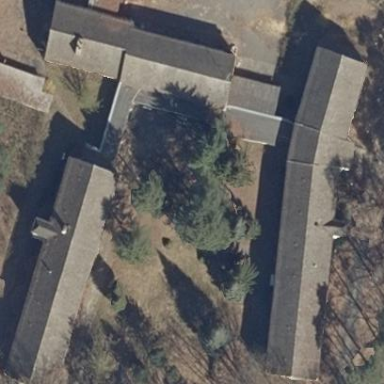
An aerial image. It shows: Building that serves as nursing home.